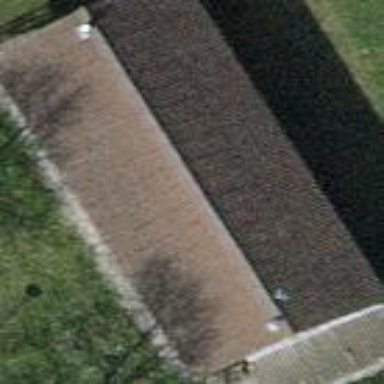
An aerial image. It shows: Cabin with gabled roof.